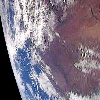
Label: cloud